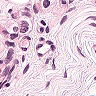
Metastatic tissue present: yes